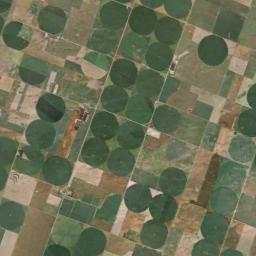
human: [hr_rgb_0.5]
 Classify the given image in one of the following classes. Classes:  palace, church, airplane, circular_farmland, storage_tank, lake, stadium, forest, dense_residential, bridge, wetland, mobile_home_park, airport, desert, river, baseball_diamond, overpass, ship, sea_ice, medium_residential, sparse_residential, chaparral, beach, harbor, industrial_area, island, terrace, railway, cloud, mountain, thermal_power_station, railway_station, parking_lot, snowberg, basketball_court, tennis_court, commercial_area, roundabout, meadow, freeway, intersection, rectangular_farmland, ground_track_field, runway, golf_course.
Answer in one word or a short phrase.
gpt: circular_farmland